Question: I did the "Build and analyze" in xCode and get "Dereference of null pointer" . I noted in my code below for which row I get the message. I'm developing for iPhone.
"PDFScrollView.h"
'''
#import "ENsightAppDelegate.h"
@interface PDFScrollView : UIScrollView <UIScrollViewDelegate> {
ENsightAppDelegate *appDelegate;
}
@end
'''
"PDFScrollView.m"
'''
- (id)initWithFrame:(CGRect)frame
{
if ((self = [super initWithFrame:frame])) {
// Set up the UIScrollView
self.showsVerticalScrollIndicator = NO;
self.showsHorizontalScrollIndicator = NO;
self.bouncesZoom = YES;
//self.decelerationRate = UIScrollViewDecelerationRateFast;
self.delegate = self;
[self setBackgroundColor:[UIColor grayColor]];
self.maximumZoomScale = 5;//200
self.minimumZoomScale = 0.5;//.85
self.userInteractionEnabled = YES;
self.delaysContentTouches = YES;
self.canCancelContentTouches = NO;
}
appDelegate =(ENsightAppDelegate *) [[UIApplication sharedApplication] delegate];
pdfView=[appDelegate GetLeaveView];
[self addSubview:pdfView];
return self;
}
'''
It's not the complete code, pasted what I think is useful.
I find this quite strange. How come I get this message?

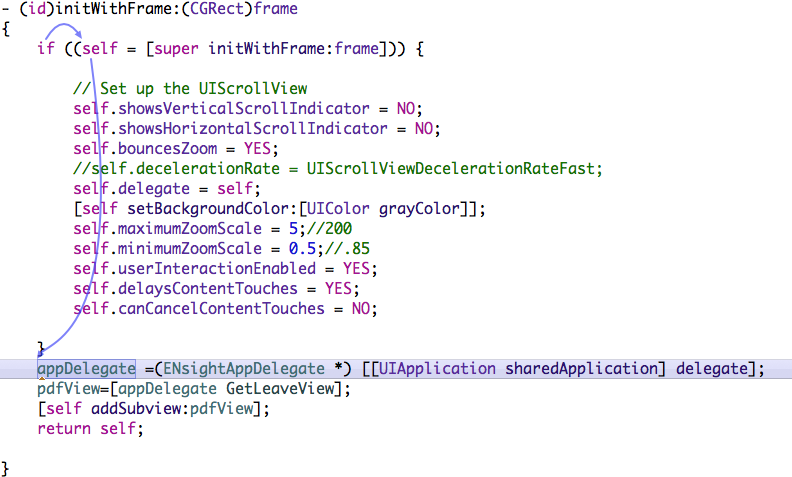
Answer: If self is nil, then you can't access instance variables of 'self'. So you should reference those variables only inside of the if statement. In other words, only if self is not nil.
'''
- (id)initWithFrame:(CGRect)frame {
if ((self = [super initWithFrame:frame])) {
// Set up the UIScrollView
self.showsVerticalScrollIndicator = NO;
// ... bunch of other properties set...
// ... btw, better style here would be to set the ivars directly (in an initializer)
appDelegate =(ENsightAppDelegate *) [[UIApplication sharedApplication] delegate];
pdfView=[appDelegate GetLeaveView];
[self addSubview:pdfView];
}
return self;
}
'''